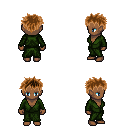
a pixel art fantasy rpg character, female body template, human, dark skin, green robe, gold greaves, brown bedhead hairstyle, four views (front, back, left, right), 2x2 character sprite sheet, small pixel art, hard edges, no anti-aliasing